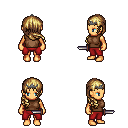
a pixel art fantasy rpg character, female body template, human, tanned skin, brown sleeveless shirt, red pants, blonde right-swept hairstyle, iron tiara, dagger, four views (front, back, left, right), 2x2 character sprite sheet, small pixel art, hard edges, no anti-aliasing